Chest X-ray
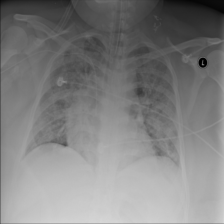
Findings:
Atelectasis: negative
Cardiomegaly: negative
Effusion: negative
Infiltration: negative
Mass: negative
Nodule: negative
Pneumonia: negative
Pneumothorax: negative
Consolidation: negative
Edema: negative
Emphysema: negative
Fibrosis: negative
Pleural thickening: negative
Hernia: negative